Question: I have this dropdown (select) menu generated with JQuery, dynamically using JSON coming from PHP script.
Refer on the picture attached, under the Components label. The "select" menu holds Component name and Component ID (value).

I want "on change" event, using JQuery, to populate the following fields Code, Category and UOM, with corresponding values.
My JSON object retrieves everything what is needed (I managed to achieve this with JQuery autocomplete).
eg.
'''
[{"id":"4","component":"Component 1","code":"COMP1","uom":"kilo","category":"Flour"}...]
'''
This is my code for generating the "select" menu with options inside coming from the above mentioned JSON.
'''
$.getJSON("<?php echo site_url('products/dropdown/no'); ?>", function(result) {
var optionsValues = '<select>';
optionsValues += '<option value="">' + '--' + '</option>';
$.each(result, function() {
optionsValues += '<option value="' + this.id + '">' + this.component + '</option>';
});
optionsValues += '</select>';
var options = $("select[name=component]");
options.replaceWith(optionsValues);
});
'''
It is located in the $(document).ready.
So, I need function or something which whenever change in the "select" menu occurs, it will populate the mentioned fields around with corresponding values.
Thank you very much in advance.
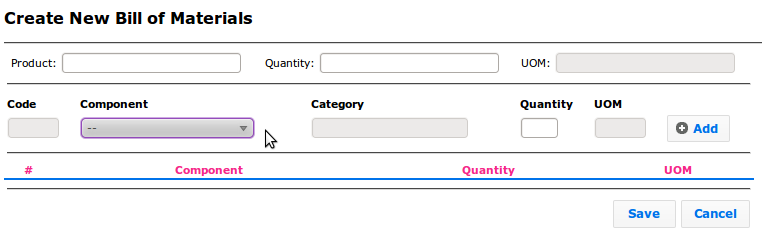
Answer: '''
$('select').change(function(){
//Populate other fields
//$.getJSON()
//$('input.code').val(response.code)
//etc...
});
'''
Or if you generate the select element after the page has loaded, you can use:
'''
$('select').live('change', function(){
//Populate other fields
});
'''